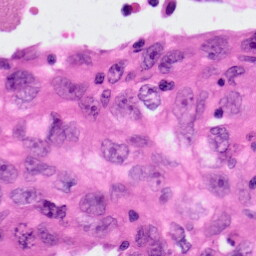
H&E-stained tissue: Lung